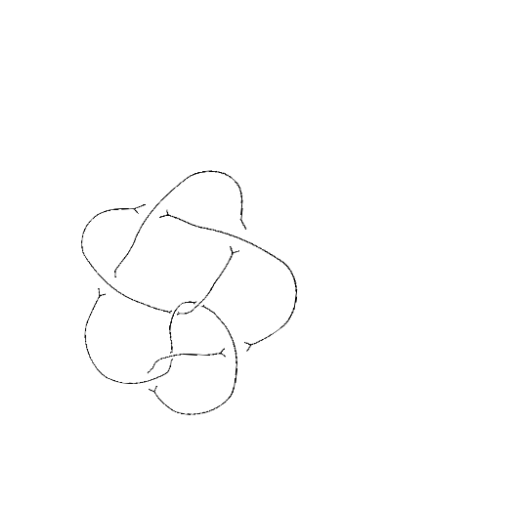
Crossing number: 8